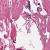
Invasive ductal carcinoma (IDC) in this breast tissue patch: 0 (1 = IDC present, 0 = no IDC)